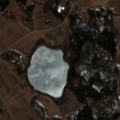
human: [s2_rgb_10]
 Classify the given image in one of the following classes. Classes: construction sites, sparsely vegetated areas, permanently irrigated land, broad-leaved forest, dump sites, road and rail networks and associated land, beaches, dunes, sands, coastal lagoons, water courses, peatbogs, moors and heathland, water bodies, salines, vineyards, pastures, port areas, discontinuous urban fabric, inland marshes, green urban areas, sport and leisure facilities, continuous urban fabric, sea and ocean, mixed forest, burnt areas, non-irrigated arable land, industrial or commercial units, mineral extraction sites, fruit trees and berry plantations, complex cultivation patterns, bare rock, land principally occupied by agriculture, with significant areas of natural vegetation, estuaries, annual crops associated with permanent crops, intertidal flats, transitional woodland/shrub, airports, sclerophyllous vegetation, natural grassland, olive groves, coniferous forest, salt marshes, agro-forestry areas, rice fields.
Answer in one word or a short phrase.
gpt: non-irrigated arable land, land principally occupied by agriculture, with significant areas of natural vegetation, mixed forest